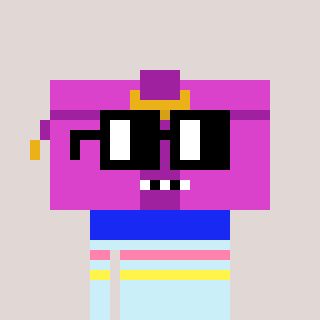
a pixel art character with square black glasses, a clutch-shaped head and a cold-colored body on a warm background